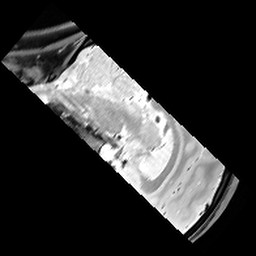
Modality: T1w
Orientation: sagittal
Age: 21
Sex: female
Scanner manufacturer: siemens
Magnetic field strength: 3 T
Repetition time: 6.5 s
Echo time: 0.016 s